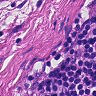
Metastatic tissue present: yes